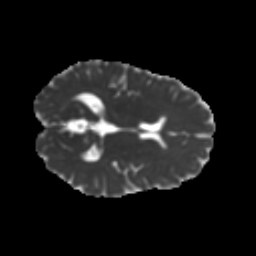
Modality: MD
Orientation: axial
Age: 55
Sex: female
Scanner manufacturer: ge
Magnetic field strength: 3 T
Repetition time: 7.8 s
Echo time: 0.0606 s